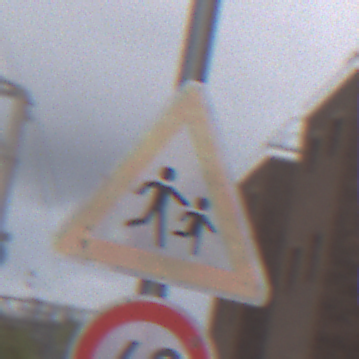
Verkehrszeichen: KinderLinks
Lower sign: Geschwindigkeit60
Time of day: MorningAfternoon
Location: Outdoor (Urban)
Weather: Overcast
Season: NotSpecified
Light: Natural